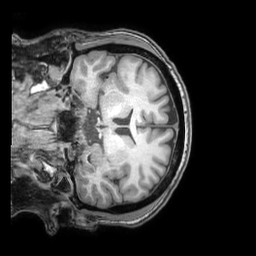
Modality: T1w
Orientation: coronal
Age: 41
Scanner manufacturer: philips
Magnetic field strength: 3 T
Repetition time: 0.007 s
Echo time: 0.003501 s